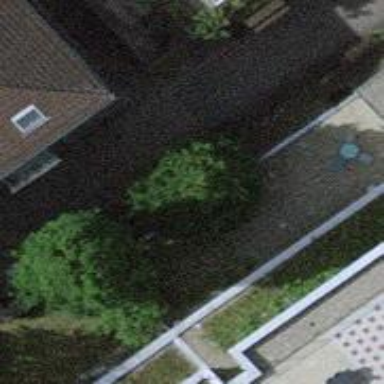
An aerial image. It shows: Residential road with paving stones.